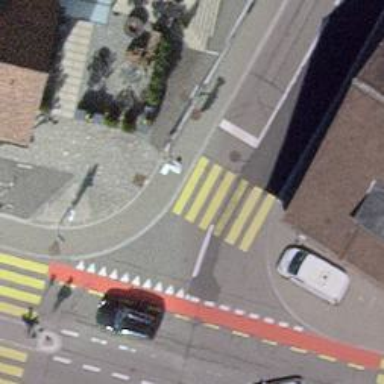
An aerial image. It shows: Crossing with traffic signals. It is zebra crossing.